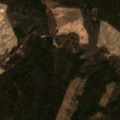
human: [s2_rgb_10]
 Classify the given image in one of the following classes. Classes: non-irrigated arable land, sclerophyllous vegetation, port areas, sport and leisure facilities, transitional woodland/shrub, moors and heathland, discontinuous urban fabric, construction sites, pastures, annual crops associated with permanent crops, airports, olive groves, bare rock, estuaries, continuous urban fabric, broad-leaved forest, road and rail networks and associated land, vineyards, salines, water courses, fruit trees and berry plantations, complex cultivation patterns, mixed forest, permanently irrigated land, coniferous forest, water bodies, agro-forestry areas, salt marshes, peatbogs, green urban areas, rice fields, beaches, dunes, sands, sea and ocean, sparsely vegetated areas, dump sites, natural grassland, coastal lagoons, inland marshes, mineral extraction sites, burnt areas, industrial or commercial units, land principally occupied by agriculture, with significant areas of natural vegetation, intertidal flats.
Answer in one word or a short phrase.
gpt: non-irrigated arable land, broad-leaved forest, coniferous forest, mixed forest